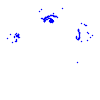
Particle: proton